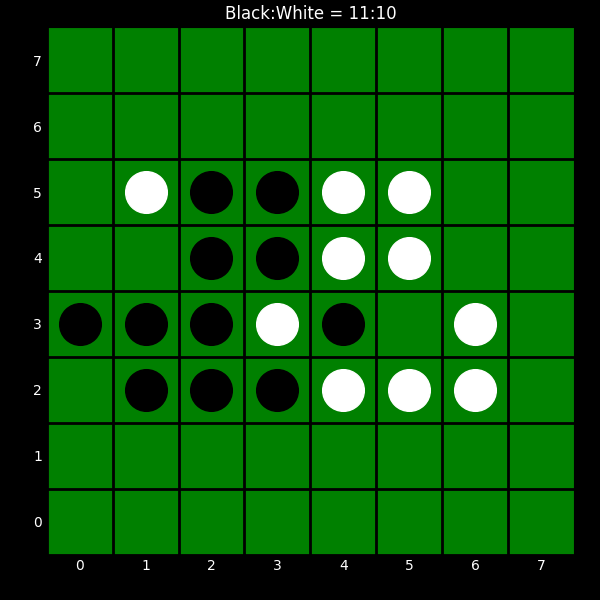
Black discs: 11
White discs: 10